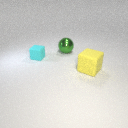
small cyan rubber cube in front of large green metal sphere